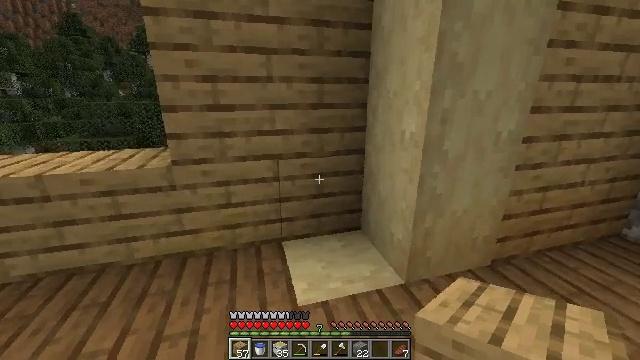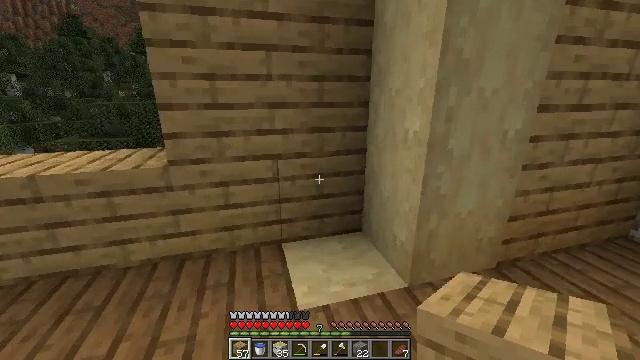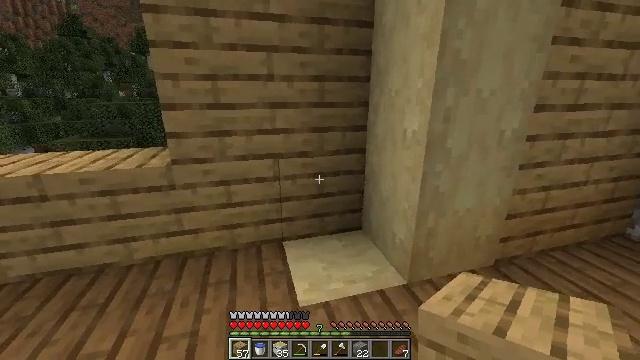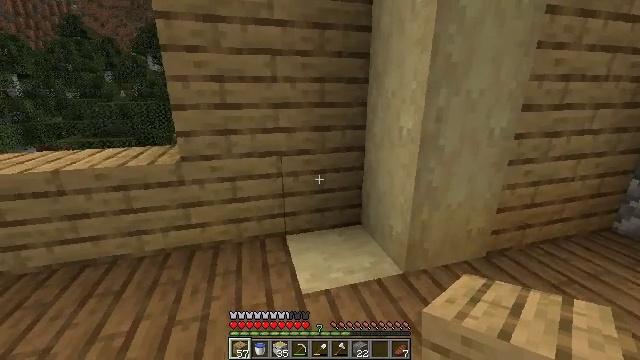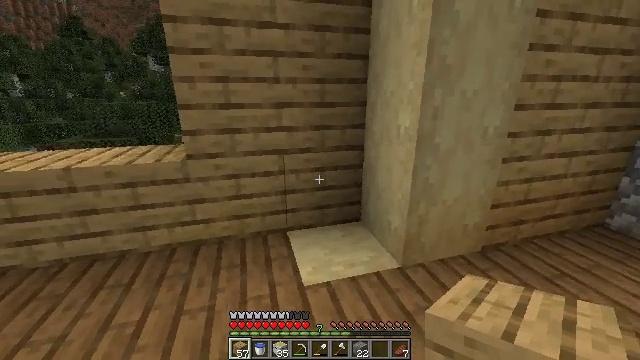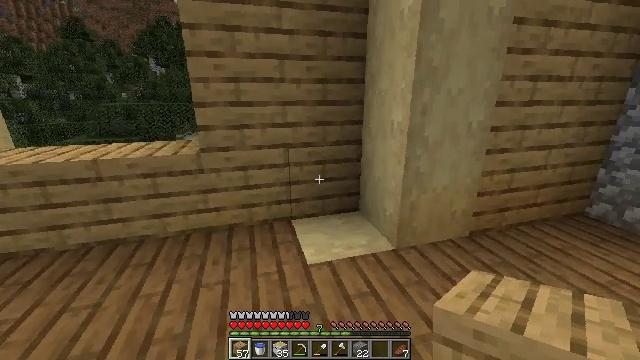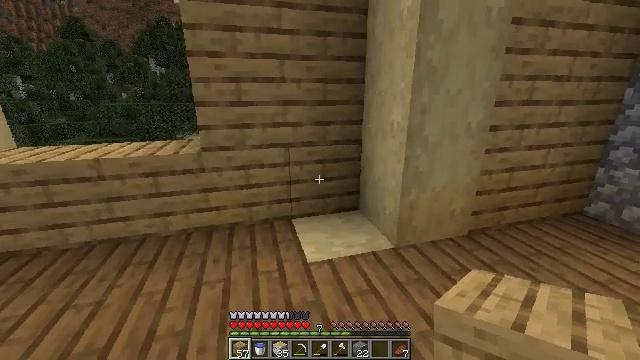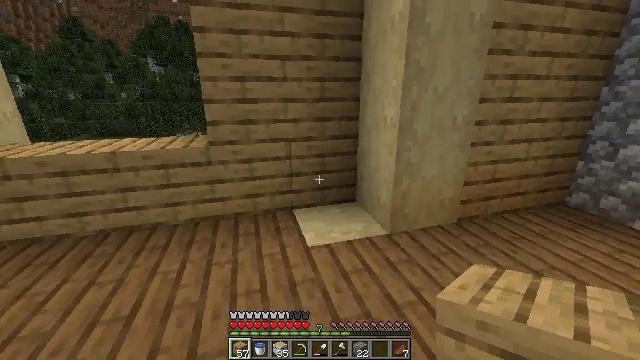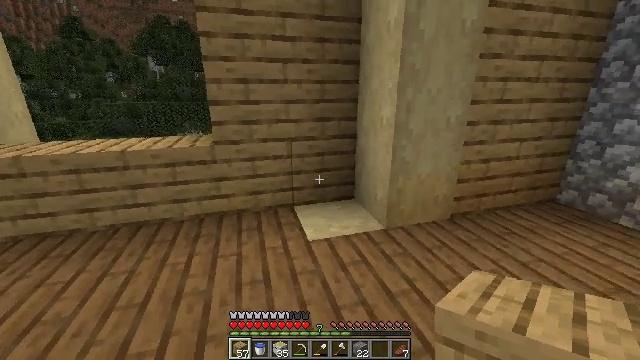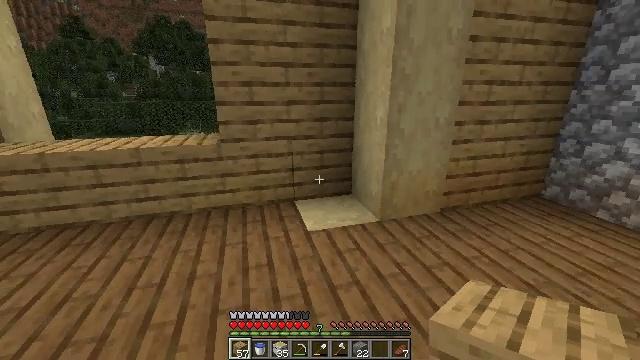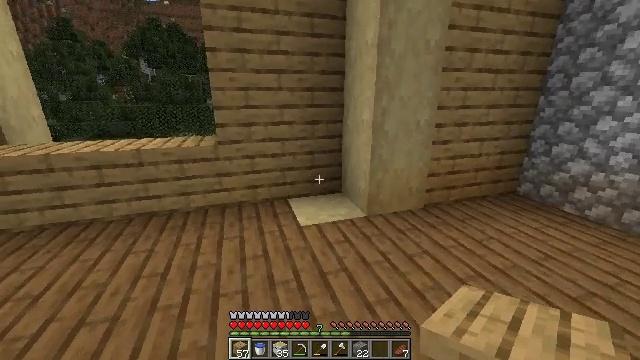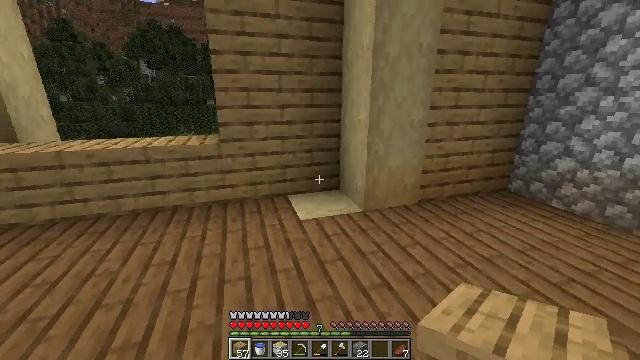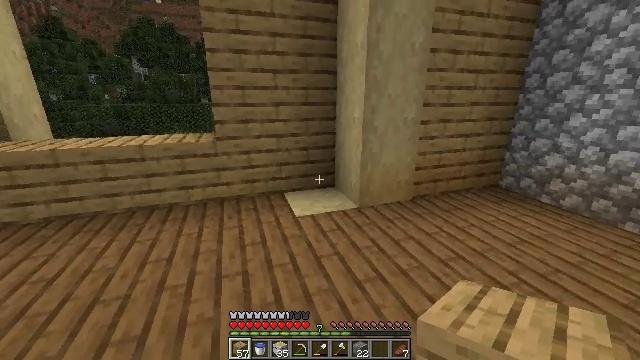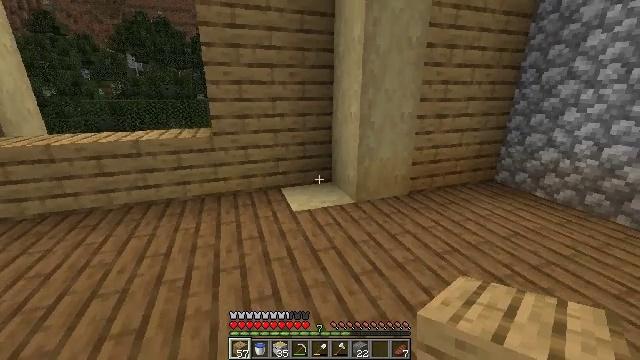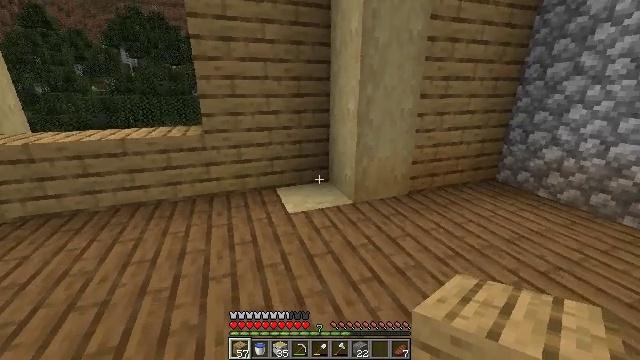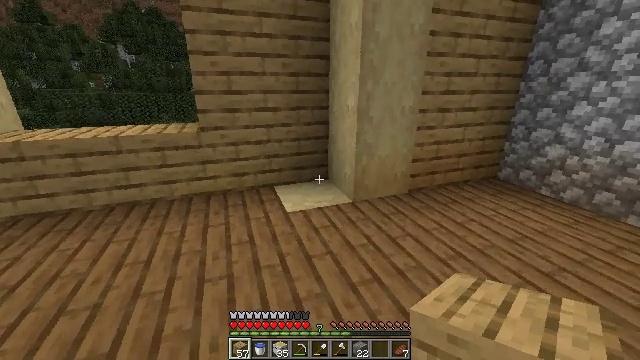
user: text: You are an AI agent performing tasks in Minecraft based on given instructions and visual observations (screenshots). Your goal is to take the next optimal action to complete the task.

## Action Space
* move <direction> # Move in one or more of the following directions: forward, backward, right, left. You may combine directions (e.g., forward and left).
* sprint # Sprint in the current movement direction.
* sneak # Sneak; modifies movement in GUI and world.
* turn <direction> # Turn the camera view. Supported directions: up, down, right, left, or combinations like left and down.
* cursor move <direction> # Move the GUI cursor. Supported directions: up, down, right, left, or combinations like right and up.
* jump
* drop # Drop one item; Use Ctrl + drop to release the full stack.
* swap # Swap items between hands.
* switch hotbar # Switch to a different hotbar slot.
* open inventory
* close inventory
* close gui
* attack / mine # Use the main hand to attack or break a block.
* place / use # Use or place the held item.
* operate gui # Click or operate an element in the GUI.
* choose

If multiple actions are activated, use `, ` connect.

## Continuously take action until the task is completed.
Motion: motion action
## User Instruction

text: Collect the stripped birch log by attacking it.
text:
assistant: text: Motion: no_op
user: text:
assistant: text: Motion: move back
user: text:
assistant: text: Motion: move back
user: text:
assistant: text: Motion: move back
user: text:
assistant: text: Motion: move back
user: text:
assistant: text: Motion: move back
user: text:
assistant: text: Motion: move back
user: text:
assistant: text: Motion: move back
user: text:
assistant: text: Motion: move back
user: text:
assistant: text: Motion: move back, turn right
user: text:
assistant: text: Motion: no_op
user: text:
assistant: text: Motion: turn right
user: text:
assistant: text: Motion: move forward
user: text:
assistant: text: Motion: move forward
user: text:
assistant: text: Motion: move forward
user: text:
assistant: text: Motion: move forward
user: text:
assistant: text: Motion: move forward, turn down
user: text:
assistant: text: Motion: move forward
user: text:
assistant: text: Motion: move forward, sneak
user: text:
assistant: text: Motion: move forward, sneak
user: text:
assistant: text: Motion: move forward, sneak, turn left
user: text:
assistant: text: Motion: move forward, sneak
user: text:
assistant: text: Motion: move forward, sneak
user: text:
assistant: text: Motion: move forward, sneak, turn left
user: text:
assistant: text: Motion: move forward, sneak
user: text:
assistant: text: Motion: move forward, sneak
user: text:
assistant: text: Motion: move forward, sneak, turn left and down
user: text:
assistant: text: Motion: move forward, sneak, turn left and down
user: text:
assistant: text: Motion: move forward
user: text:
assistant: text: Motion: no_op